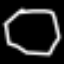
Label: octagon